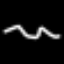
Label: squiggle